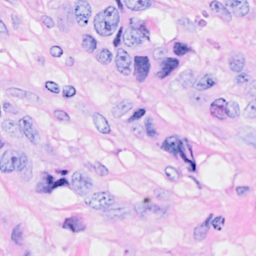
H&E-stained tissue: Breast